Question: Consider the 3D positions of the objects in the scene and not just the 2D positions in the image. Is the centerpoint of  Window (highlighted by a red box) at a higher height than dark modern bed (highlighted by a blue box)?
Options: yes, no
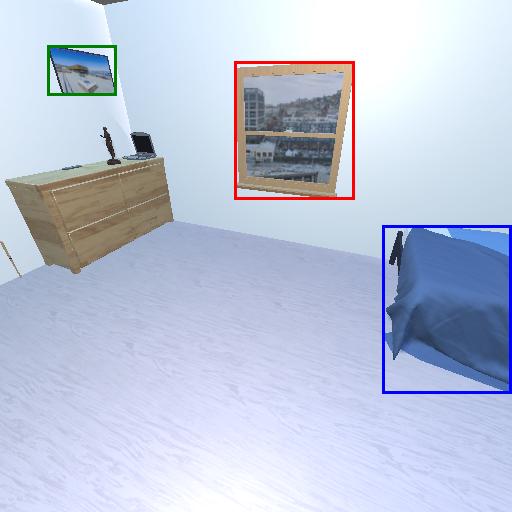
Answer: yes